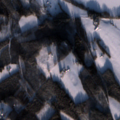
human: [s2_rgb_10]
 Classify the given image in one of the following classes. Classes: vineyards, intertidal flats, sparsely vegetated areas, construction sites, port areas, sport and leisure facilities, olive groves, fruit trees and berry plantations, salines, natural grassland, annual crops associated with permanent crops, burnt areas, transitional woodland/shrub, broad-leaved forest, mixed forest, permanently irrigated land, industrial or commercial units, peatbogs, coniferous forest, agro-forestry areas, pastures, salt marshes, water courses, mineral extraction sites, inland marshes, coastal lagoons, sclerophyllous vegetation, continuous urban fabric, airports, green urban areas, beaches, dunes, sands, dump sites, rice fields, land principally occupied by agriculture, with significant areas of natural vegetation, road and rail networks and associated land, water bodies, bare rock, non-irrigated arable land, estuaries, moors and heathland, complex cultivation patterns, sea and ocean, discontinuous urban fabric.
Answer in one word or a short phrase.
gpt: non-irrigated arable land, land principally occupied by agriculture, with significant areas of natural vegetation, coniferous forest, mixed forest, water bodies